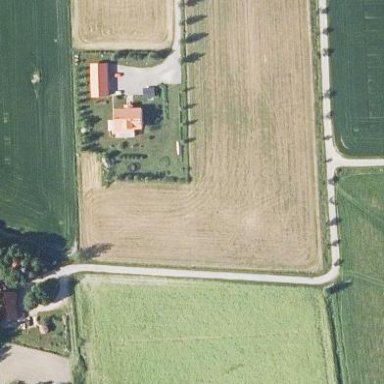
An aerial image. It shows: Farmyard area.